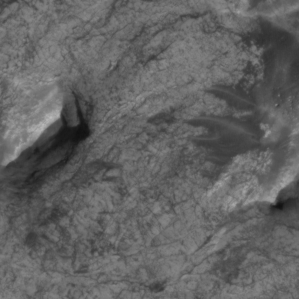
Label: non_frost